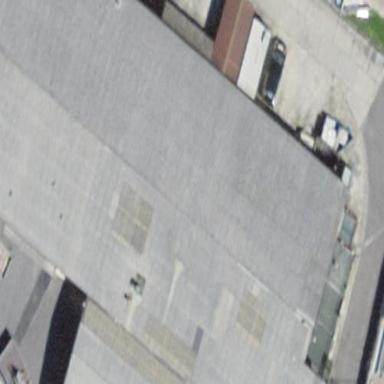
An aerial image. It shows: Industrial building.